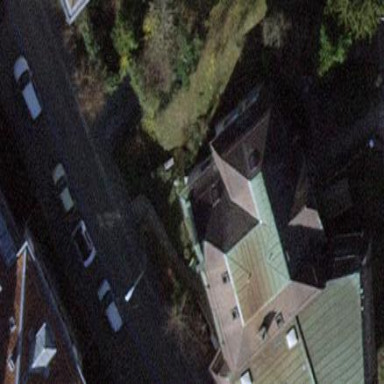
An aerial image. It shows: Half-hipped roof building.